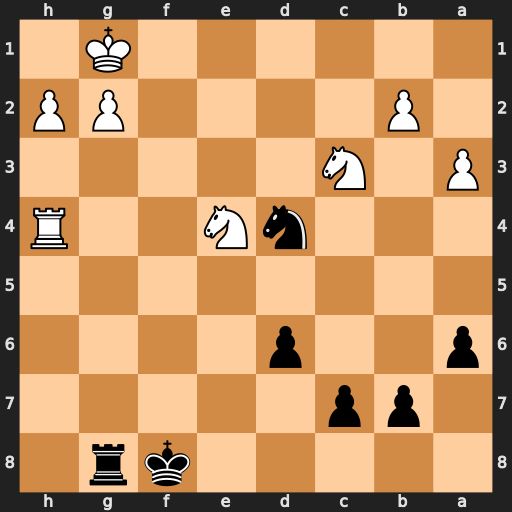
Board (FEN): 5kr1/1pp5/p2p4/8/3nN2R/P1N5/1P4PP/6K1
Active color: b
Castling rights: -
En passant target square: -
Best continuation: Nf3+ Kf2 Nxh4